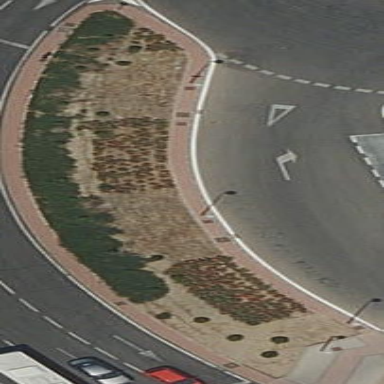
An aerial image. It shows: Garden with kerb barrier.